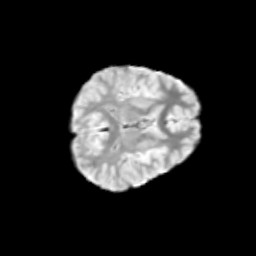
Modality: T2w
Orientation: axial
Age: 9
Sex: male
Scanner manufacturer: siemens
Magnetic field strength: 3 T
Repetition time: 3.8 s
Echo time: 0.07 s